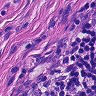
Metastatic tissue present: no